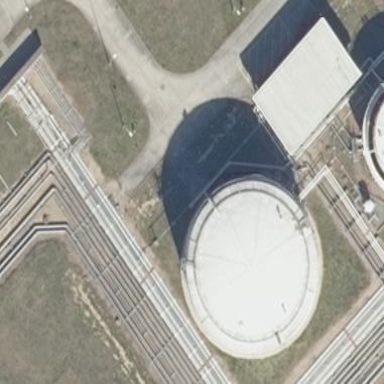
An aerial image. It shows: Storage tank created as man-made structure.